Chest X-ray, PA view. Patient: 21 years old, sex M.
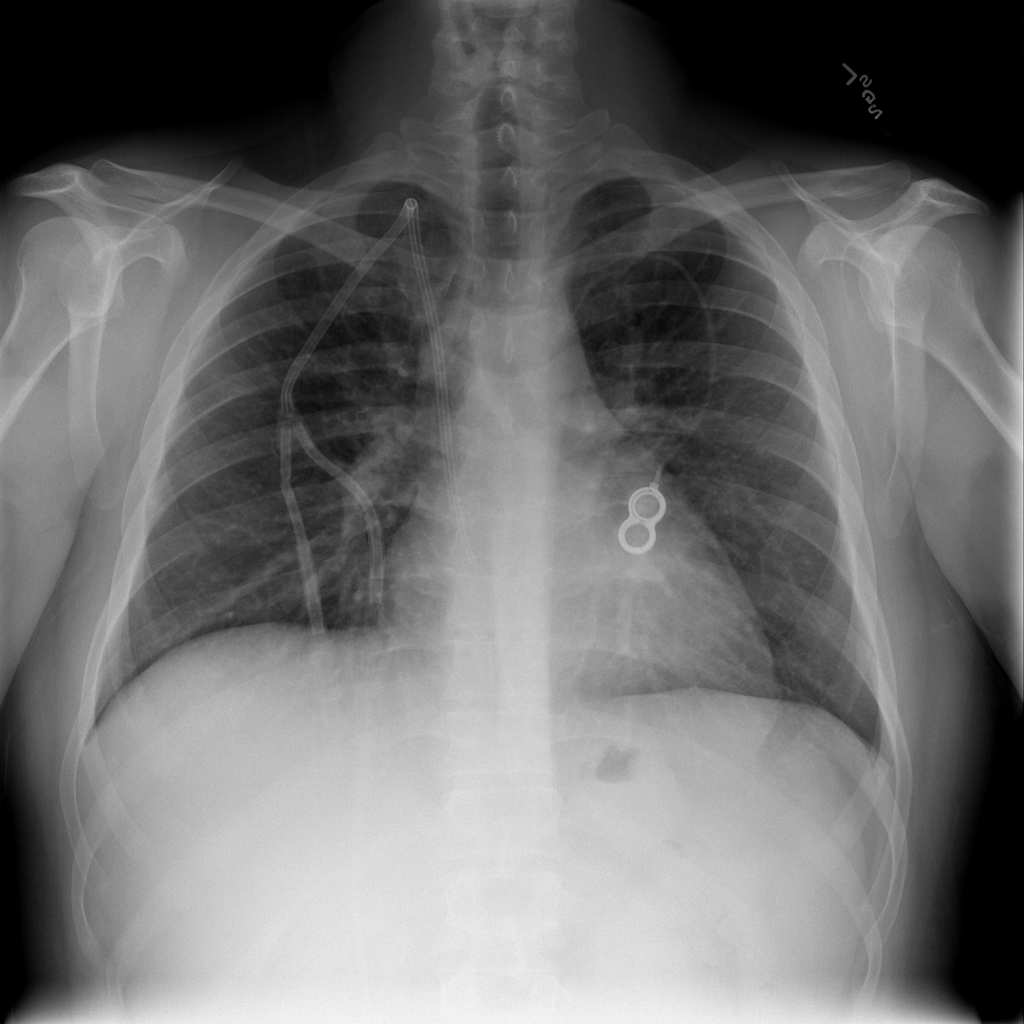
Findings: Infiltration